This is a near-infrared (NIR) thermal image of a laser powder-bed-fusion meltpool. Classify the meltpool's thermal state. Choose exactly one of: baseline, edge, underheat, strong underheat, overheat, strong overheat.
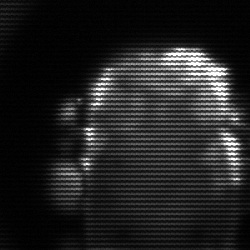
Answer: baseline